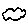
Label: cloud